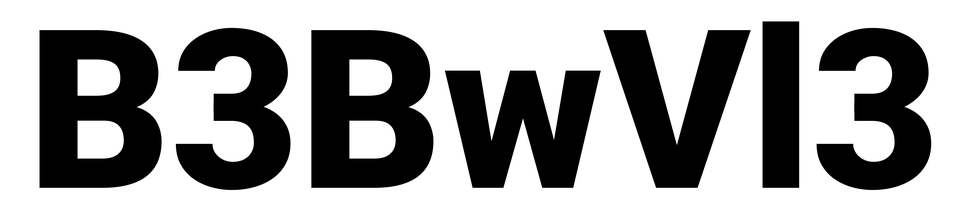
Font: Roboto_Black